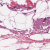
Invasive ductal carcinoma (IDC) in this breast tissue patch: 0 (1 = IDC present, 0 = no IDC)